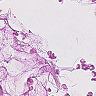
Metastatic tissue present: no